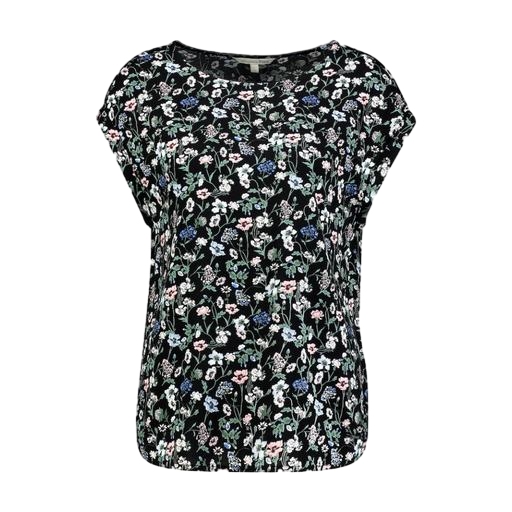
multicolor floral-print t-shirt only macy, black printed short-sleeve top only macy, black plus size printed t-shirt only macy, white background